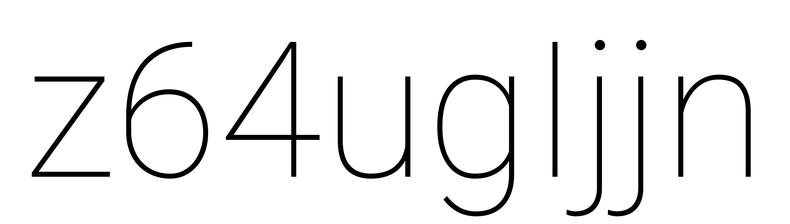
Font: Roboto_Thin